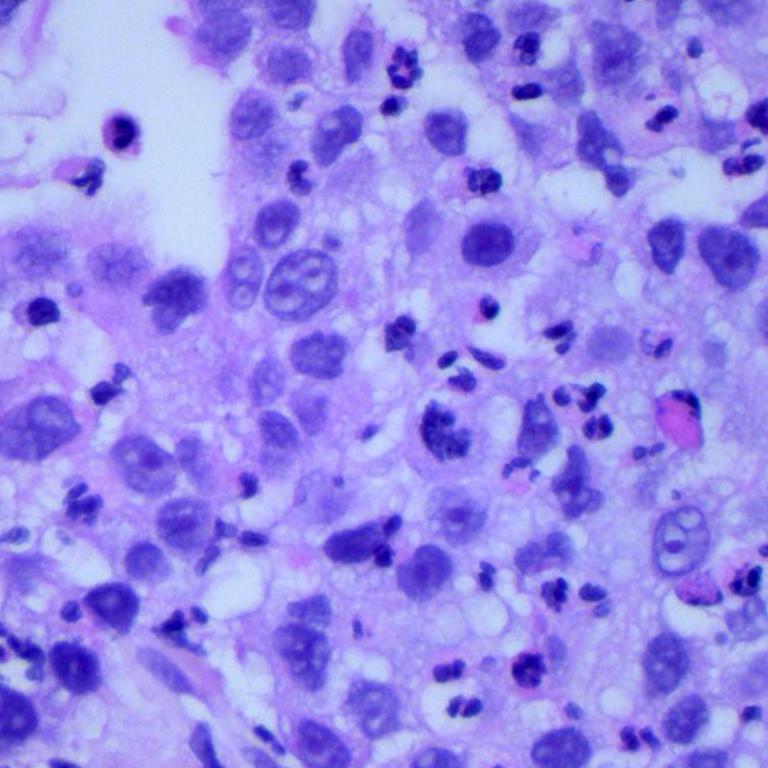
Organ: lung
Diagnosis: squamous carcinomas